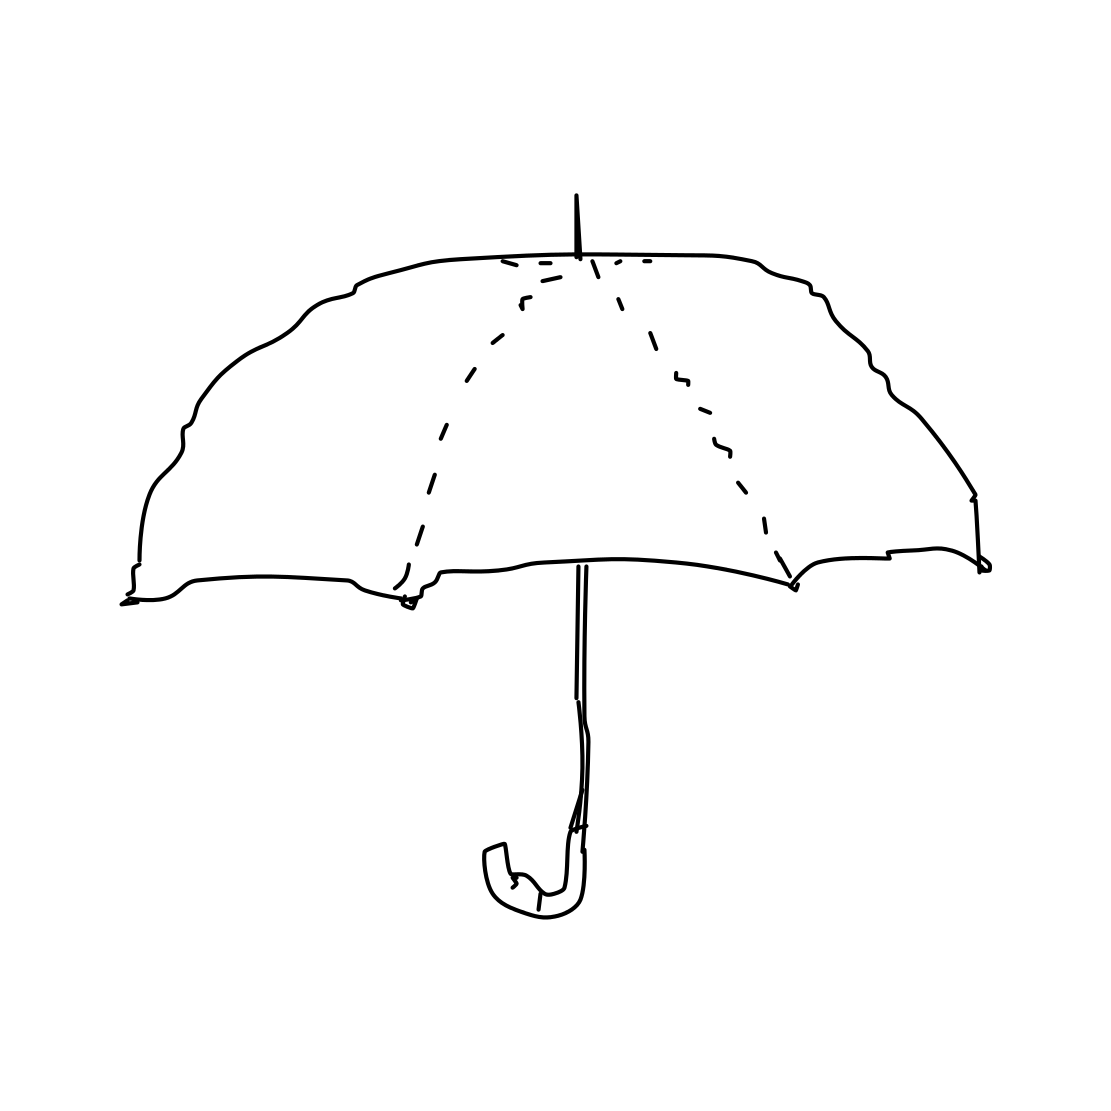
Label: umbrella